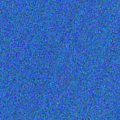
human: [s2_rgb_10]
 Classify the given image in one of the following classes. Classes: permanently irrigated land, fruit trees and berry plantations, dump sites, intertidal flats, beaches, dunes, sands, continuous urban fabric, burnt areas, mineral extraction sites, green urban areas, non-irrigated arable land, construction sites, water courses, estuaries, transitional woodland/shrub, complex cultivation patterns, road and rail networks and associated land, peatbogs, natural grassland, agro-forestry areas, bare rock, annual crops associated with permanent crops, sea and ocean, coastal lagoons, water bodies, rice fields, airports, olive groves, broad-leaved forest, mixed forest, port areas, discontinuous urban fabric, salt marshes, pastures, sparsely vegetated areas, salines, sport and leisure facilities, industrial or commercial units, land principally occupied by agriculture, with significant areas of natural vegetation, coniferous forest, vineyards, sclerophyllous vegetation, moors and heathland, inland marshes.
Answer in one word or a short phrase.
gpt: sea and ocean